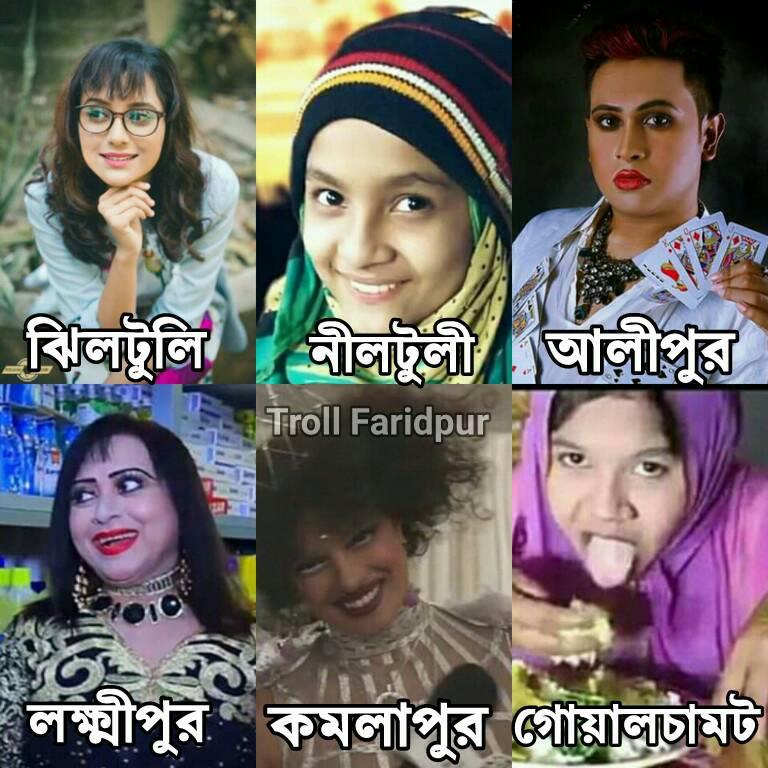
Caption:  ঝিলটুলি    নীলটুলি     আলীপুর    লক্ষ্মীপুর   কমলাপুর   গোয়ালচামট
Label: non-hate